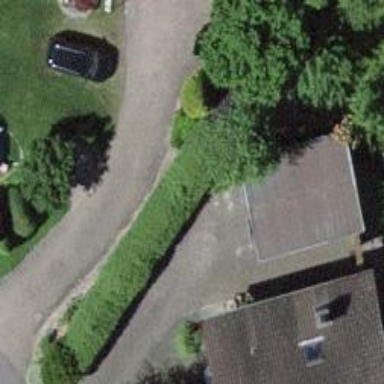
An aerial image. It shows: Driveway.